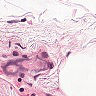
Metastatic tissue present: no